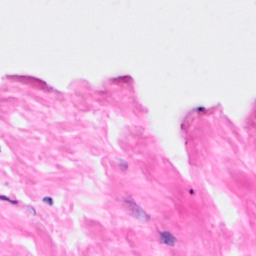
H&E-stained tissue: Breast